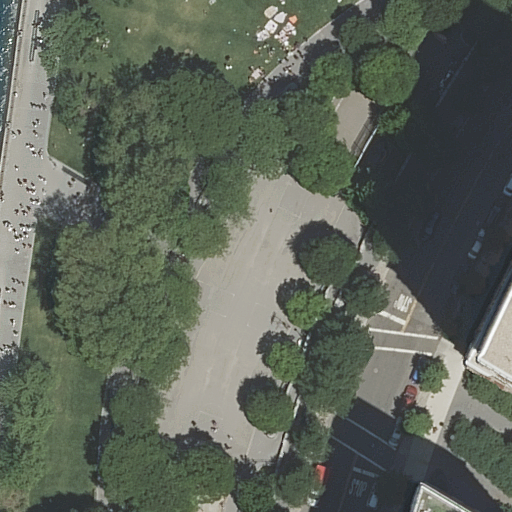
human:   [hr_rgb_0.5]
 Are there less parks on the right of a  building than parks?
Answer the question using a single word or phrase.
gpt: yes

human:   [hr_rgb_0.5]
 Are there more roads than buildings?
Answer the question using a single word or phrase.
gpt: yes

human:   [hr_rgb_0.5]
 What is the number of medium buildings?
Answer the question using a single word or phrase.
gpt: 1

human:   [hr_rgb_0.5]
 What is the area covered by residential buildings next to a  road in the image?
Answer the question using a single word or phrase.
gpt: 147m2

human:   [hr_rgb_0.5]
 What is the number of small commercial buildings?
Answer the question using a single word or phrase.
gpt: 0

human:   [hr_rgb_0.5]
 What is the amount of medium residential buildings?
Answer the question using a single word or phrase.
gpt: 1

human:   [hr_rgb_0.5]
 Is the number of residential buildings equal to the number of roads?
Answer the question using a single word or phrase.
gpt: no

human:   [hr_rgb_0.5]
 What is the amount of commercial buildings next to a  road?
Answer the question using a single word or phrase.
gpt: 0

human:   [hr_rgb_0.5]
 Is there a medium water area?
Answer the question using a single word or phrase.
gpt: no

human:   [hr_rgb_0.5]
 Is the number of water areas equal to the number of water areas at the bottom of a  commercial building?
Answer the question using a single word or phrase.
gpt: no

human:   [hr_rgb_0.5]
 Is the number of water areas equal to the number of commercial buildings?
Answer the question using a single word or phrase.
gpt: no

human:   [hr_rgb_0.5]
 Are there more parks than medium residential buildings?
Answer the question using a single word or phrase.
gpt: yes

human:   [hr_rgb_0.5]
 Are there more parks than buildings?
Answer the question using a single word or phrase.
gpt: no

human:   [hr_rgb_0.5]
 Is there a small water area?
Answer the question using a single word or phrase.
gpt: yes

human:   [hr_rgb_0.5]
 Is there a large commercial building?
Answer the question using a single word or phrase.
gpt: no

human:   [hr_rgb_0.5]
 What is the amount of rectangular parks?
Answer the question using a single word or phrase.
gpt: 1

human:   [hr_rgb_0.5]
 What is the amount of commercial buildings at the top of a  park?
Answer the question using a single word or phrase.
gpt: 0

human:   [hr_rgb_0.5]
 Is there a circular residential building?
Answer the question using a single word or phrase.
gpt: no

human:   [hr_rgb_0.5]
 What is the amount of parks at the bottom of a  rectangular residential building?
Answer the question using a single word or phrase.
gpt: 1

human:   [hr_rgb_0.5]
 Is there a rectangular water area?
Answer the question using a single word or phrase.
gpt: yes

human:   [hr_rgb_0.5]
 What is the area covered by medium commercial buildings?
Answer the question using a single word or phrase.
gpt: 0m2

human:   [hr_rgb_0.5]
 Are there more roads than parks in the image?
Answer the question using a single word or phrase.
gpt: yes

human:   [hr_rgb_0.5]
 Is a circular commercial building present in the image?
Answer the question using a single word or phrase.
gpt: no

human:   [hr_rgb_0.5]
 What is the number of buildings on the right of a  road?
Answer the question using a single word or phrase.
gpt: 2

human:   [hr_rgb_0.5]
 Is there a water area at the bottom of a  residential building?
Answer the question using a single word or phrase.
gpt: no

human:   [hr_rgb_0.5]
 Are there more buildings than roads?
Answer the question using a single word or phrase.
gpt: no

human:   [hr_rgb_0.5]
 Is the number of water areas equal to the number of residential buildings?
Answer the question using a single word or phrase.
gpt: no

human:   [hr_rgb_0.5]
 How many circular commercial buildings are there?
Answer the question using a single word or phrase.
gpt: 0

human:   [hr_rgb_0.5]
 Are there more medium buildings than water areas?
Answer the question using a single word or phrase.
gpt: no

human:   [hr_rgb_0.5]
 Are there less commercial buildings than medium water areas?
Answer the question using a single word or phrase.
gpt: no

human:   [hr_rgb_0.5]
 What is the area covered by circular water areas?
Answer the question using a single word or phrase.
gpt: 0m2

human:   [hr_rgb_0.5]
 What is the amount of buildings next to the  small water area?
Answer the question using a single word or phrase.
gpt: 2

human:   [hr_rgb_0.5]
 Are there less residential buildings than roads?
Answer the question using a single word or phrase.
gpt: yes

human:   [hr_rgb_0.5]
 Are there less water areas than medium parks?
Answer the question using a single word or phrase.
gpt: no

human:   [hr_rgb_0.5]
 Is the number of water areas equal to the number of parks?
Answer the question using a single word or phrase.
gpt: no

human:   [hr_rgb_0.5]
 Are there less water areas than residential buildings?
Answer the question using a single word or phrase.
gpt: yes